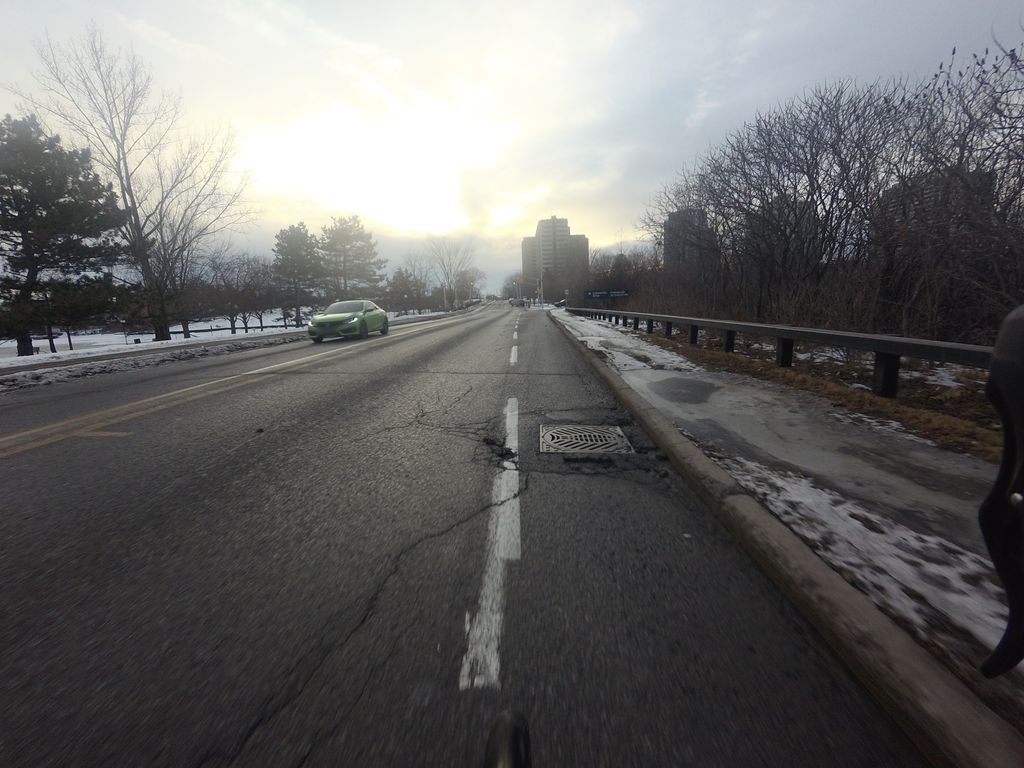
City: ottawa-gatineau